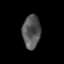
Tissue: prostate
Cell type: T cells
Senescence score: 0.7494
Nuclear area (px): 586
Mean DAPI intensity: 84.36